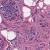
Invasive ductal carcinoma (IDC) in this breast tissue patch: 1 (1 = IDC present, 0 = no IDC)